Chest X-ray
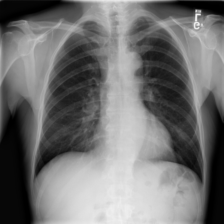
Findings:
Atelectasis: negative
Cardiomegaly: negative
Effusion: negative
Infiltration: negative
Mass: negative
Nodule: negative
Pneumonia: negative
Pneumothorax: negative
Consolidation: negative
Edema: negative
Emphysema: negative
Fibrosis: negative
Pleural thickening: negative
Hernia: negative